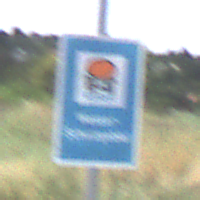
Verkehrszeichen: Wasserschutzgebiet
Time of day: Midday
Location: Outdoor (Nature)
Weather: PartlyCloudy
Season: NotSpecified
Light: Natural